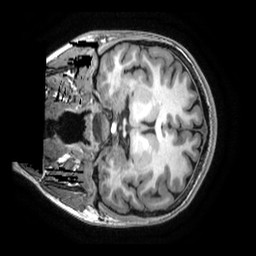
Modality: T1w
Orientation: coronal
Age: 25
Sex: female
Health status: healthy
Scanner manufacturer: ge